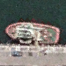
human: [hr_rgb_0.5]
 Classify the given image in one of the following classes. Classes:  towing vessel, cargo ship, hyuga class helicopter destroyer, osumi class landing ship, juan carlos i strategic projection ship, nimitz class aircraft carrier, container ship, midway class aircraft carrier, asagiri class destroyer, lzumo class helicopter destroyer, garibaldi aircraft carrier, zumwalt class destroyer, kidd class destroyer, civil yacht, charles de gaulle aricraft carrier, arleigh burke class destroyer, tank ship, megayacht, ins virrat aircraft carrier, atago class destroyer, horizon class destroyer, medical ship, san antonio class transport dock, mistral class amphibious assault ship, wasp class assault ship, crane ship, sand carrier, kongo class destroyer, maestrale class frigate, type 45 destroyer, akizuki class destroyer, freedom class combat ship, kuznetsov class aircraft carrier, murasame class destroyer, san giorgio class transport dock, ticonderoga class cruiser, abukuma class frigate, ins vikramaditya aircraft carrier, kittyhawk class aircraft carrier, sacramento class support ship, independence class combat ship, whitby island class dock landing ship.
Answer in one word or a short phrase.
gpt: Towing vessel